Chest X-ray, PA view. Patient: 51 years old, sex F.
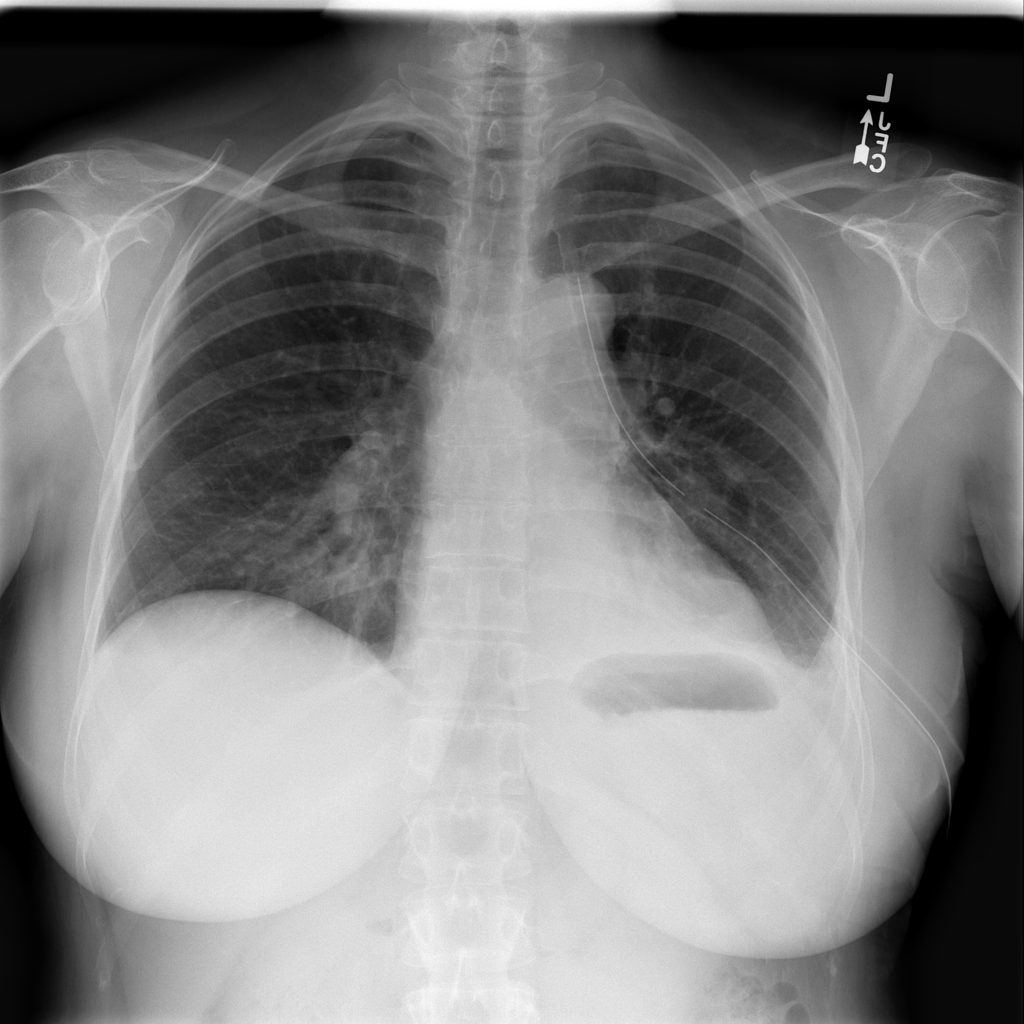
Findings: Atelectasis